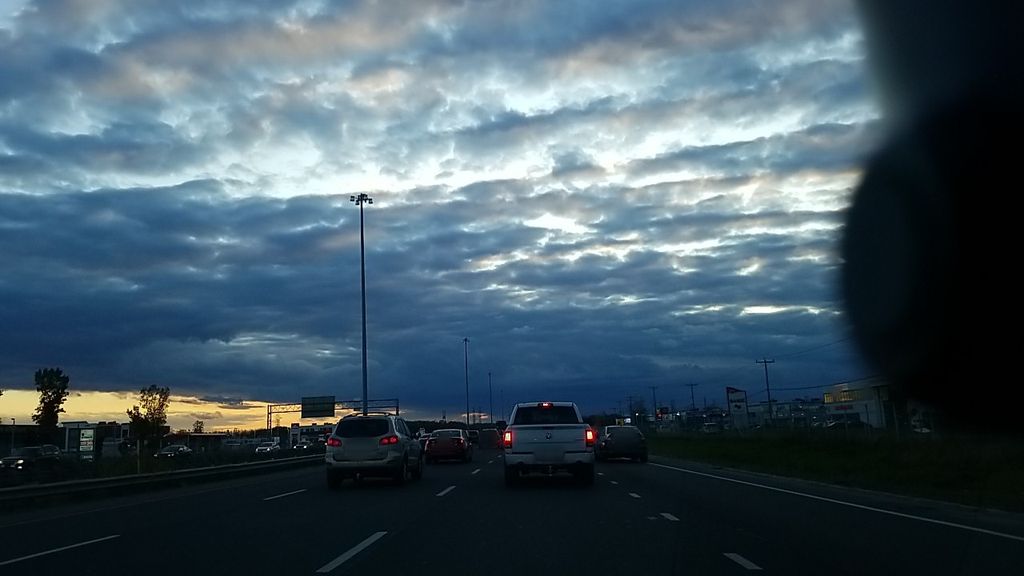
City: montreal